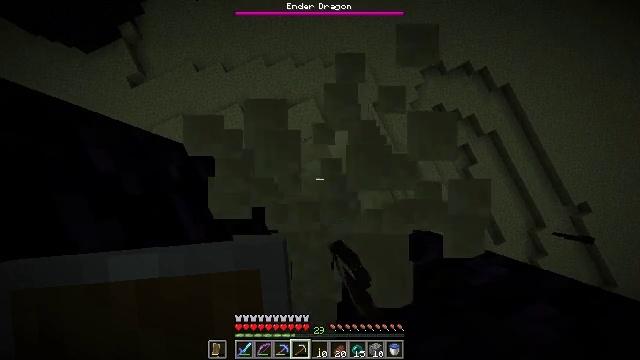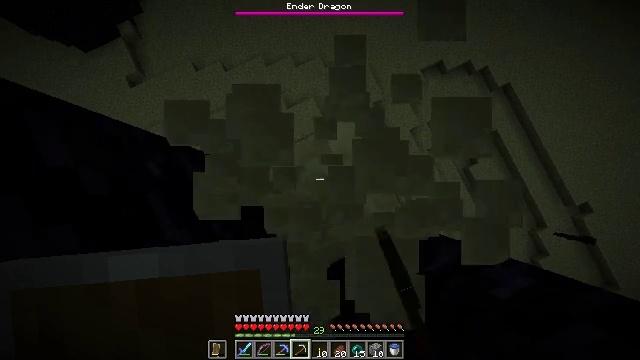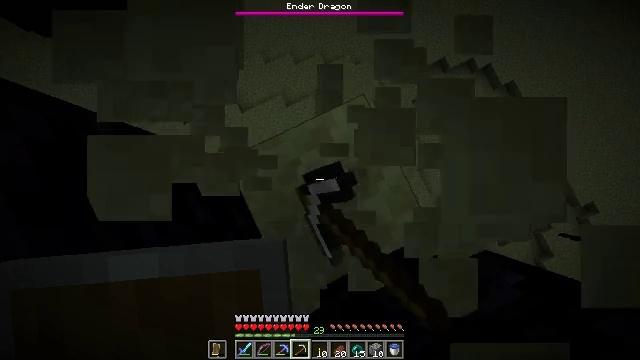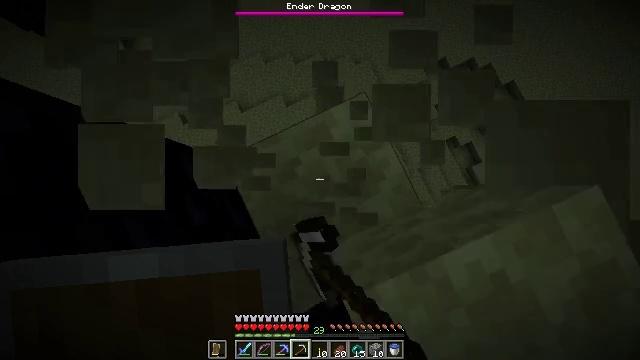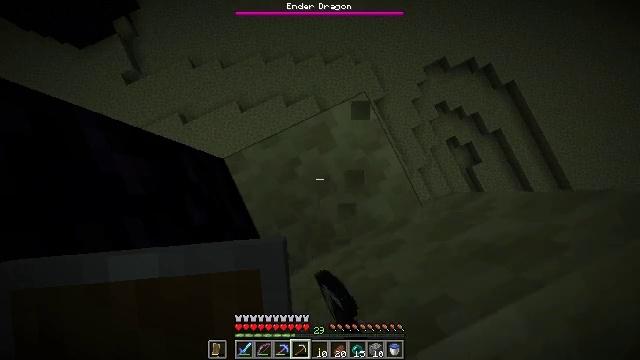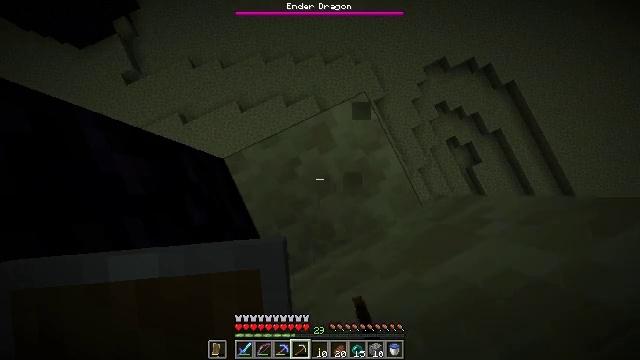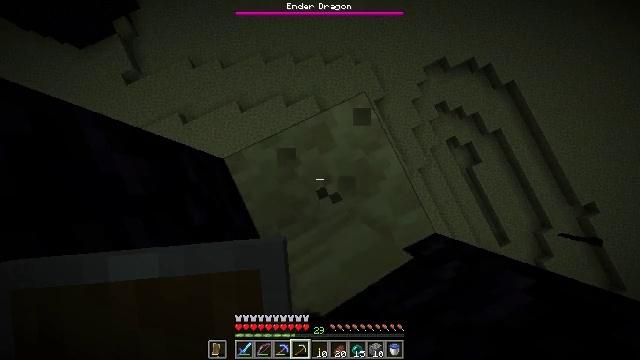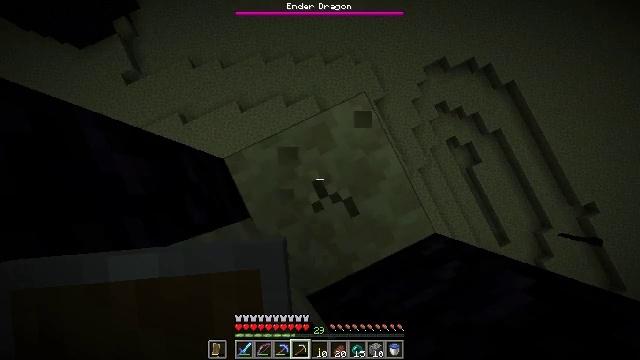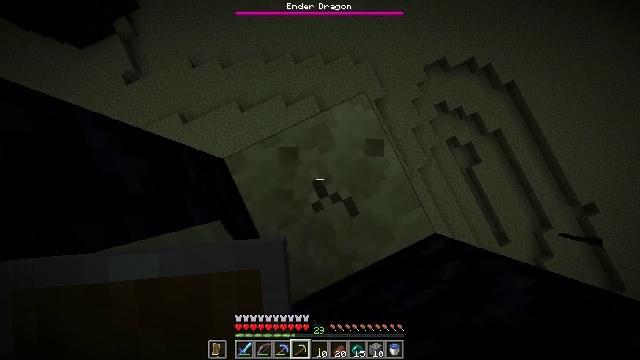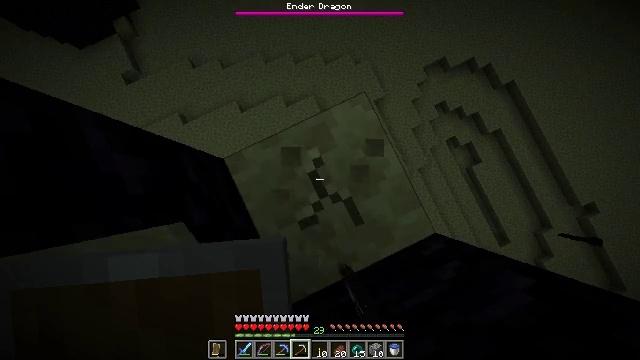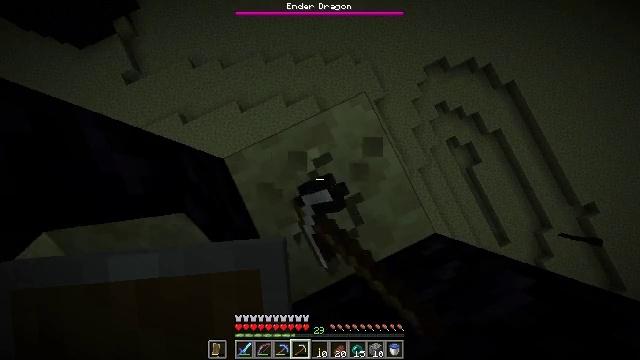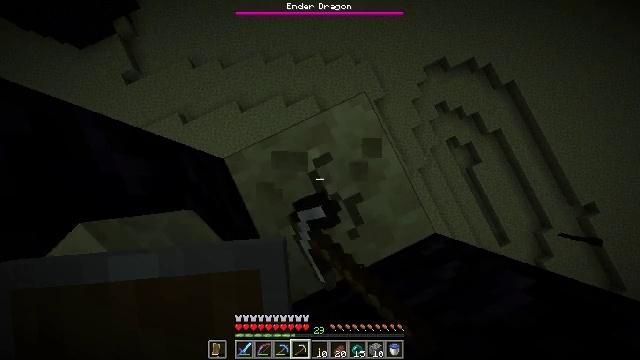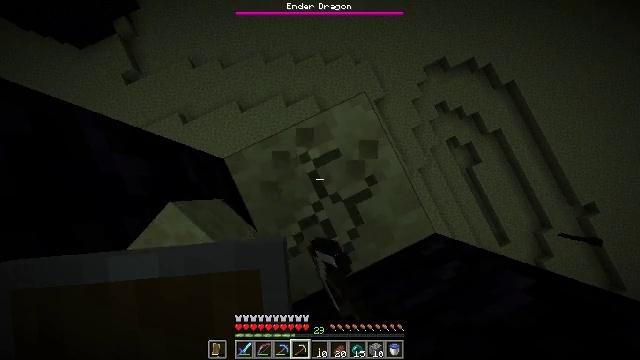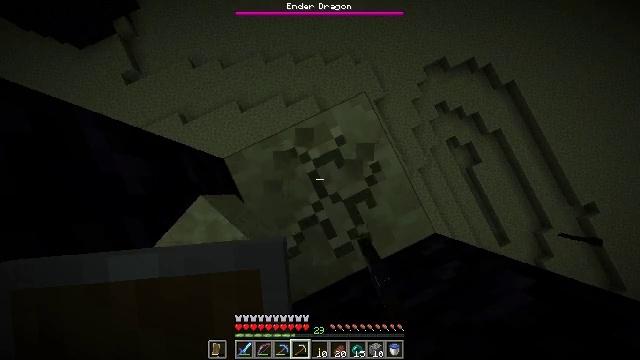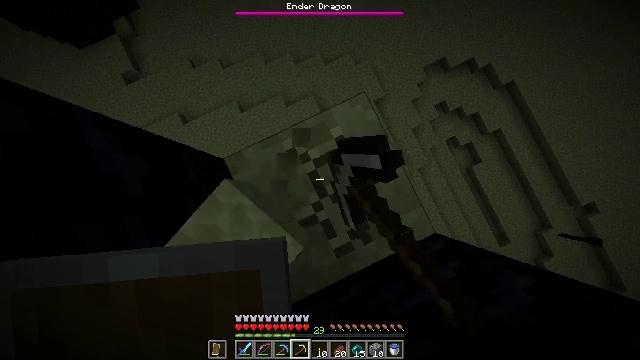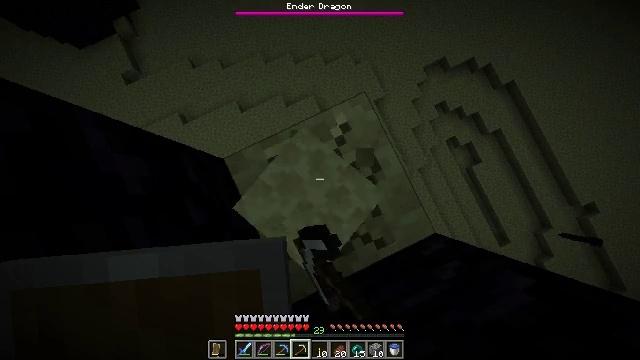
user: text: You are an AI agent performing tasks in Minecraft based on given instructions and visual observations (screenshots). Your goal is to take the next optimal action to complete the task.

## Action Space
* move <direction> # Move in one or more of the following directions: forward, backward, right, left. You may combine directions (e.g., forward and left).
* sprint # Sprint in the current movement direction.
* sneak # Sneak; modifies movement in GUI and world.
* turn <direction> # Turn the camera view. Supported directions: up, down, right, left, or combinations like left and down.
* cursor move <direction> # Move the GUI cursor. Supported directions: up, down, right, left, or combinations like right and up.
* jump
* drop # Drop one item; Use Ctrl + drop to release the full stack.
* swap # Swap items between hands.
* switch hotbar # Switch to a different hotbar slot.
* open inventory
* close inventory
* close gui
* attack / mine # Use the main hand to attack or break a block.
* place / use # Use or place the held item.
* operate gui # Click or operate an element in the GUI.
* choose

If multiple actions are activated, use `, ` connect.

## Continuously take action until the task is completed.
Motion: motion action
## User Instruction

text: Break some end stone blocks.
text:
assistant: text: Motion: attack / mine
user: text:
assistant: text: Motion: attack / mine
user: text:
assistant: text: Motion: attack / mine
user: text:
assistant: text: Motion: attack / mine
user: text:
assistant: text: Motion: attack / mine
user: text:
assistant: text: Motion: attack / mine
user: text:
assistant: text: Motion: attack / mine
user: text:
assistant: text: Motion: attack / mine
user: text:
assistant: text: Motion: attack / mine
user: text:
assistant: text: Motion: attack / mine
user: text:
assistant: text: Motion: attack / mine
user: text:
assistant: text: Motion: attack / mine
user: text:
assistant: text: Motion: attack / mine
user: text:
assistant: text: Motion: attack / mine
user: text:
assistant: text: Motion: attack / mine
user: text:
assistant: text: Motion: attack / mine
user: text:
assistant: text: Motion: attack / mine
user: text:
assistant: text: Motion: attack / mine
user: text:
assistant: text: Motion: attack / mine
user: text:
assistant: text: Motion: attack / mine
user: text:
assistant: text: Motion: attack / mine
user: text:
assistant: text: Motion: attack / mine
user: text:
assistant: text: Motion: attack / mine
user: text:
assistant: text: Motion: attack / mine
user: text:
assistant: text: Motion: attack / mine
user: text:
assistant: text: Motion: attack / mine
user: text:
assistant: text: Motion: attack / mine
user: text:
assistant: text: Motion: attack / mine
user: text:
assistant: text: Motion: attack / mine
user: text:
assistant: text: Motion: attack / mine